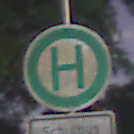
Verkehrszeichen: Haltestelle
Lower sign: ZeitangabenMitBeschraenkungAufWochentage5
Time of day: Night
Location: Outdoor (Suburban)
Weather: PartlyCloudy
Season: NotSpecified
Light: Artificial